三年级 · 画法几何学
请你在方格中画一个长 4 厘米, 宽 2 厘米的长方形, 并求出它的周长。(每个小方格的边长为 1 厘米)(5 分)

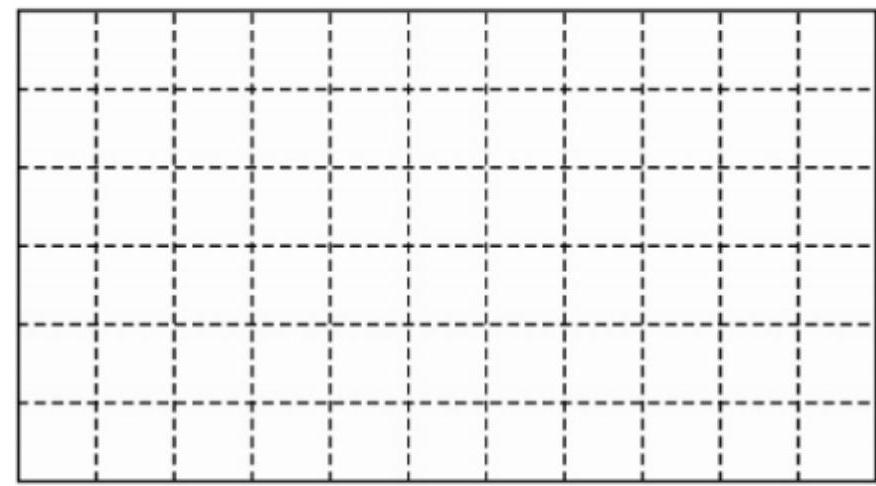
答案: 解404 510 3696